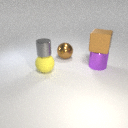
large yellow rubber sphere below small gray metal cylinder